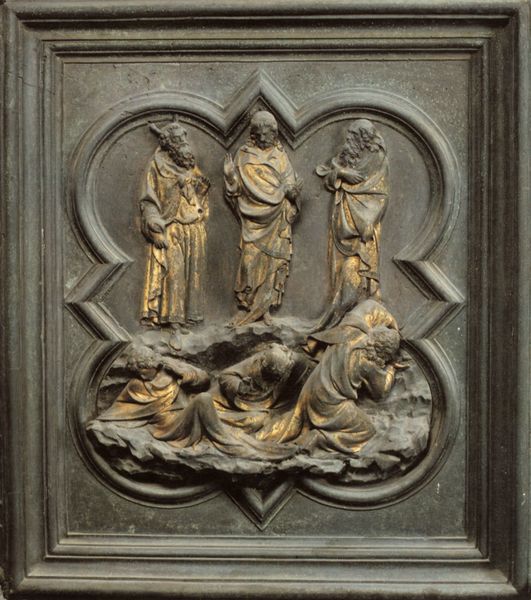
Titel: Nordtür
Künstler: Lorenzo Ghiberti
Standort: Florenz, Baptisterium (EU - I - Toskana)
Schlagwörter: gott, hand, himmel, mann, umhang, wasser, grün, sitzen, braun, geste, holz, männer, tür, wolke, arm, rahmen, stehen, hände, erde, kirche, gewand, gold, mantel, stehend, drei, frontal, höhle, engel, relief, tafel, detail, metall, stuck, bronze, tor, foto, moses, eckig, rechteck, kupfer, knien, beten, portal, heiligenschein, jesus, fegefeuer, hölle, teufel, knieen, segnen, florenz, mönch, ehrfurcht, heiliger, mönche, heilige, museum, hörner, heilig, guss, quadrat, vergoldung, quadratisch, kassette, heiligenbild, verziehrung, baptisterium, halbbogen, halbkreise, vierpass, apostel, mose, weltenrichter, täfelung, pisano, a, 1300, segensgestuts, baptisteriumstür, großwerkstatt, segensdgestus